Field crop: maize
Growth stage: 2
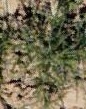
Species: salsola